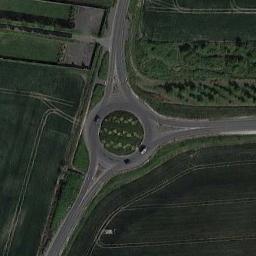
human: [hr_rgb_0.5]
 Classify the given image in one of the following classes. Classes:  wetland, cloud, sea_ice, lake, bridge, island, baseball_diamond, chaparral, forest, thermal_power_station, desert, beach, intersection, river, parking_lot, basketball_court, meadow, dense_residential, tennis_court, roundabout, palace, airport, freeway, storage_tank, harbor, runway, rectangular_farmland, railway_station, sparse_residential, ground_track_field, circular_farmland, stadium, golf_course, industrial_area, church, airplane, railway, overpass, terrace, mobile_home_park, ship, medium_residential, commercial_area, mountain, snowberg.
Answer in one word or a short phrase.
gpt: roundabout